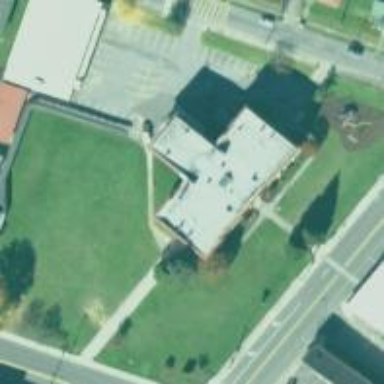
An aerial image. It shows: School building.